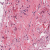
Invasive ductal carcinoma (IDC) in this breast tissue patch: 0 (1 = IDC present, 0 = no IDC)